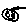
Label: smiley face